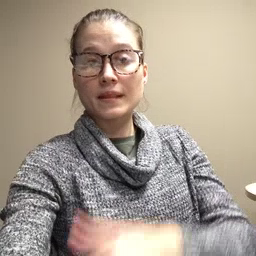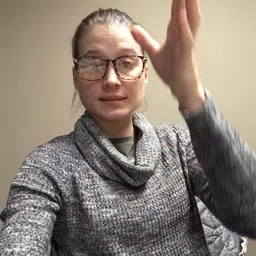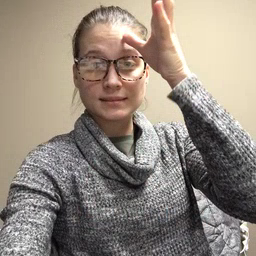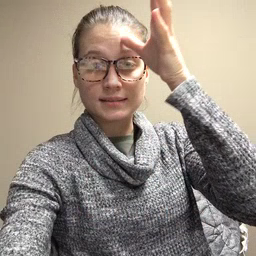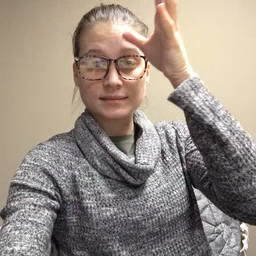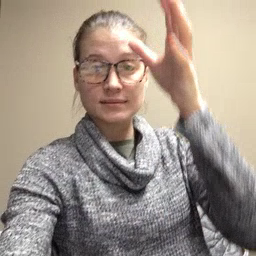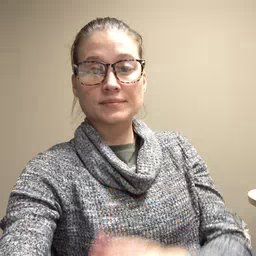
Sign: dad